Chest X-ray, PA view. Patient: 63 years old, sex M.
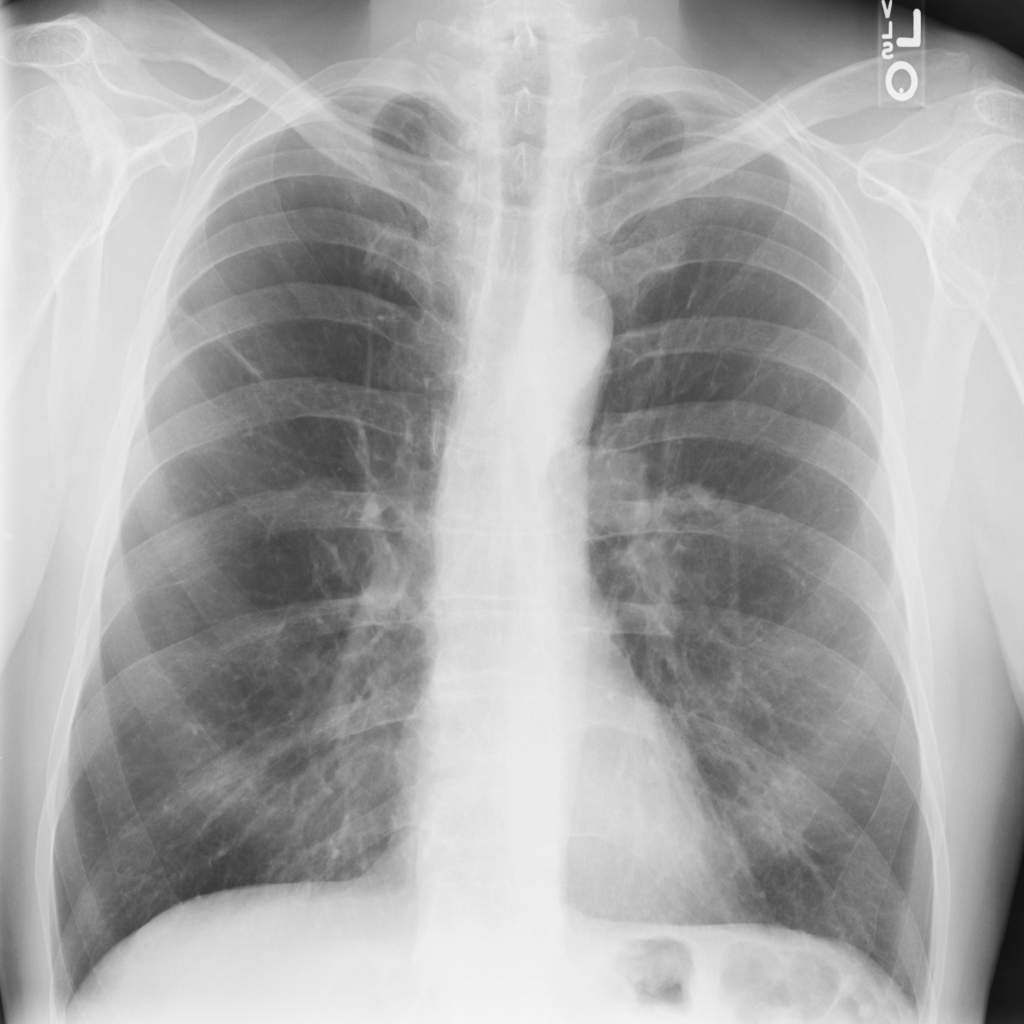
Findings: Mass